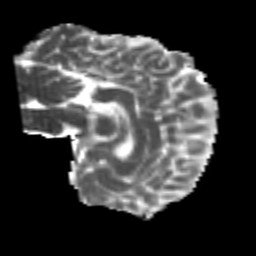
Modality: MD
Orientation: sagittal
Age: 21
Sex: male
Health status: healthy
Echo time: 0.074 s